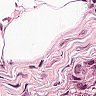
Metastatic tissue present: no